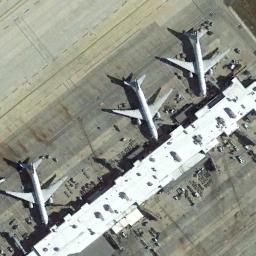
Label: airplane